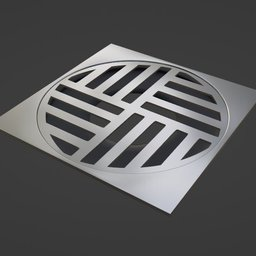
Label: appliances